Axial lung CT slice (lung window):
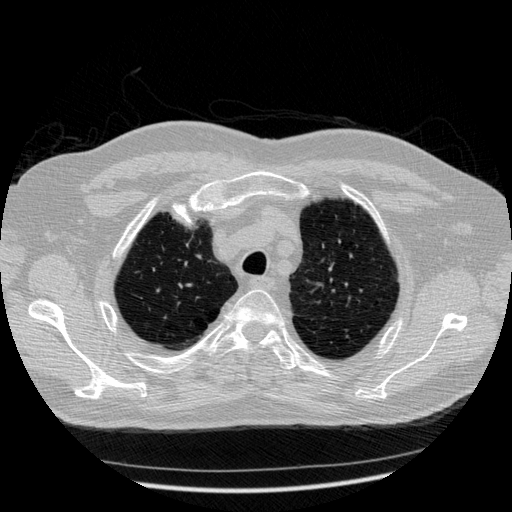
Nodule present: no